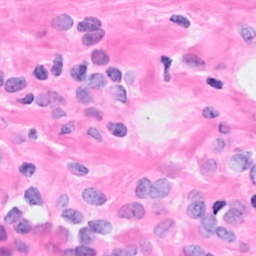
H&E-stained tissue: Breast